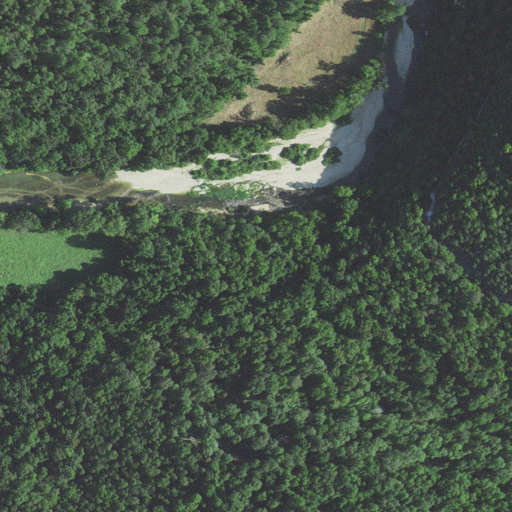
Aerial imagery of valley in Arkansas named Wooten Hollow containing deciduous forest, mixed forest, grassland, pasture, barren land, and evergreen forest